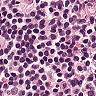
Metastatic tissue present: no